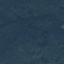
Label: Forest